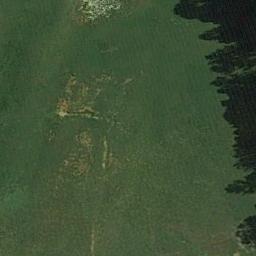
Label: meadow